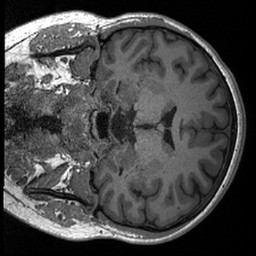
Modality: T1w
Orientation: coronal
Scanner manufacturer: siemens
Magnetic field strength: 3 T
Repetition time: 2.4 s
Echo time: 0.00213 s